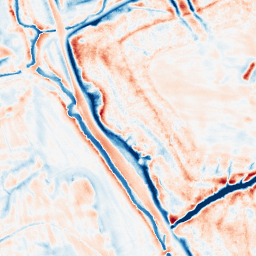
Category: edge_preserving
Decomposition family: bilateral
Decomposition parameters: d: 21
sigma_color: 150
sigma_space: 50
Upsampling method: cubic_catmull_rom
Upsampling parameters: scale: 2
Upsampling scale: 2